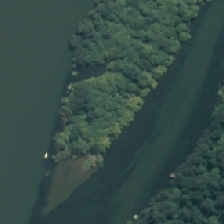
Land cover: deciduous_hardwood